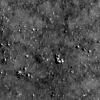
Atmospheric dust classification: not_dusty